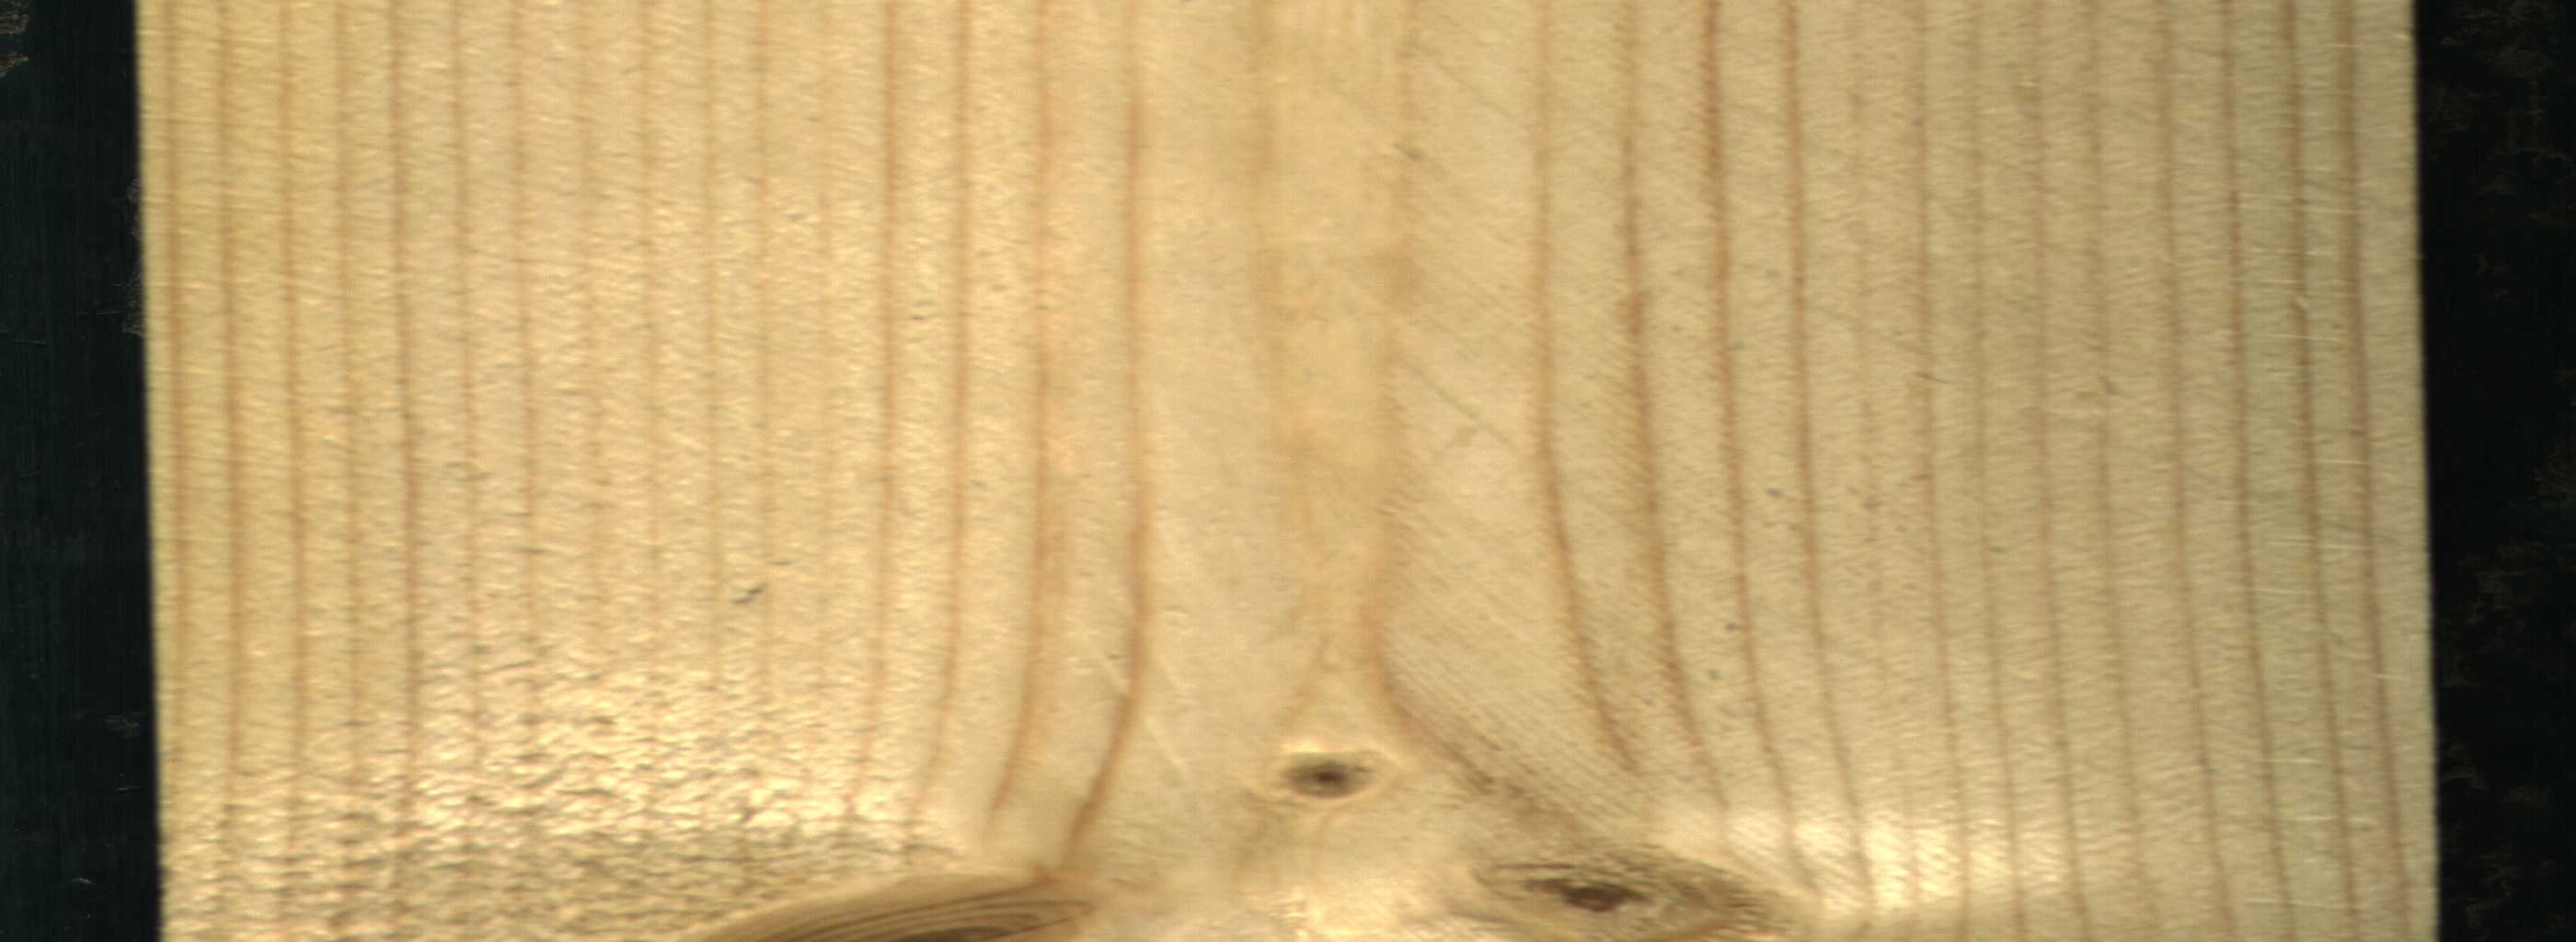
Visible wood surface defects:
Live_Knot
Live_Knot
Live_Knot